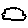
Label: cloud